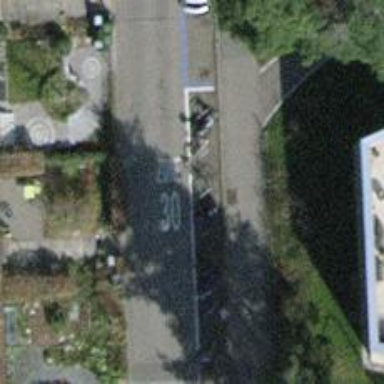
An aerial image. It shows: Motorcycle parking facility.